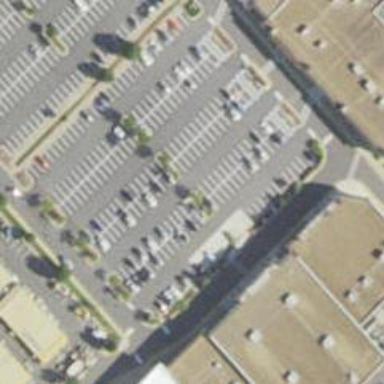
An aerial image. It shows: Parking space is available.